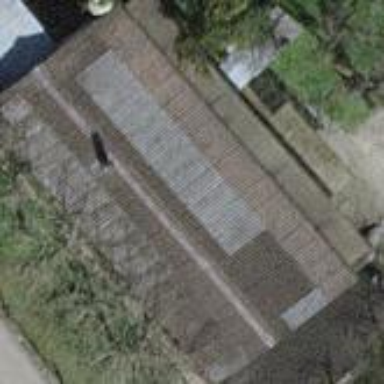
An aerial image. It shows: Shed.